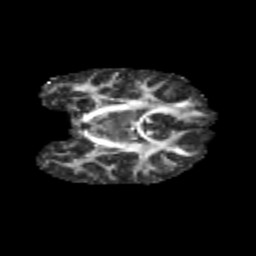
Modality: FA
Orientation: coronal
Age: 10
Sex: female
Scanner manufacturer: siemens
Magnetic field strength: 3 T
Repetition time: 3.8 s
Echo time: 0.07 s